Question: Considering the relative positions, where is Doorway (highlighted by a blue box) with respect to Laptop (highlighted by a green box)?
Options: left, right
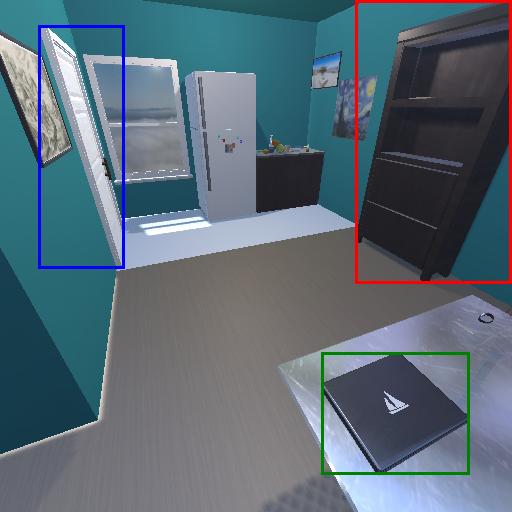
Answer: left